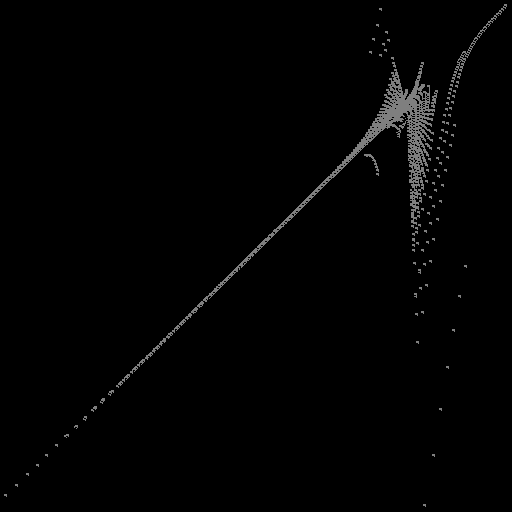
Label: deerfern